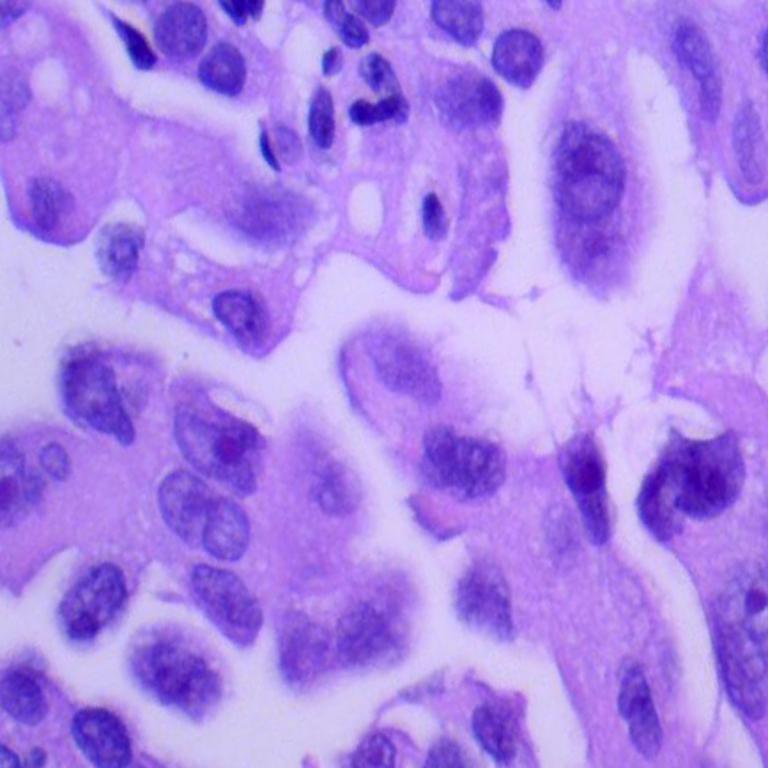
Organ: lung
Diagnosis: adenocarcinomas